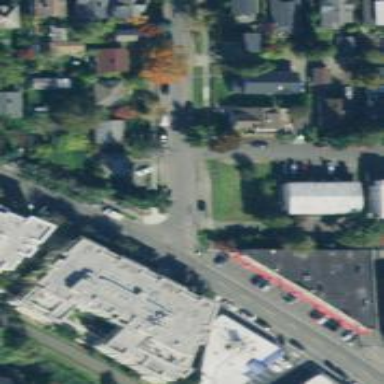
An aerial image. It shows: Residential road with separate sidewalk.